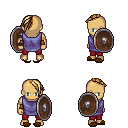
a pixel art fantasy rpg character, male body template, human, tanned skin, chain tabard jacket, red pants, blonde long mohawk hairstyle, cloth bracers, brown slippers, shield, four views (front, back, left, right), 2x2 character sprite sheet, small pixel art, hard edges, no anti-aliasing